Current action and preconditions to check: path_clear

Your task: For each precondition in the list above, predict whether it will hold at this action.

Consider the current scene as observed from the mobile robot's camera, and analyze the predicted future states of all dynamic agents (e.g., people, animals, vehicles, or any moving entities) within the NEXT SECOND.

IMPORTANT: Only answer "very likely" if you are absolutely certain—based on strong, clear evidence—that a dynamic agent will violate the precondition in the predicted future state. Do NOT answer "very likely" for unlikely, ambiguous, or low-probability risks.

Ask yourself for each precondition: Is there a high probability, with clear and convincing evidence, that the predicted future states of any dynamic agent will interfere with the predicted future state of the currently executing action within the NEXT SECOND, causing that precondition to fail?

Assess the risk level based on these predictions. Use "likely" or "very likely" if motions create a clear risk of interference.

Use "neutral" or "improbable" if agents are nearby but their predicted paths are clearly diverging or non-conflicting.

Failure Risk Categories: "very improbable", "improbable", "neutral", "likely", "very likely"

Answer Format: Output ONLY the probability_of_failure value from these categories: "very improbable", "improbable", "neutral", "likely", "very likely"

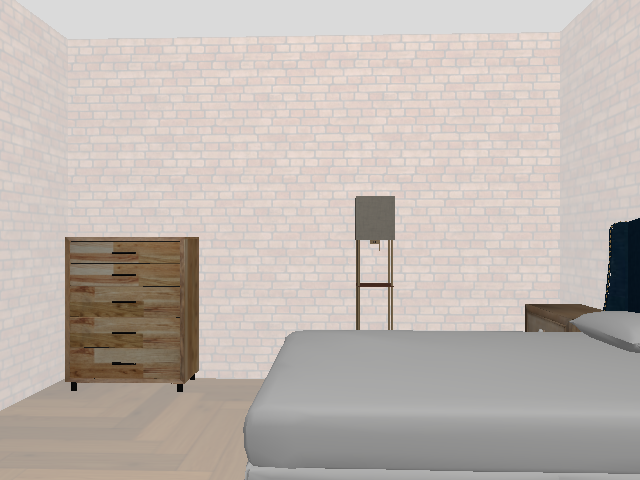

Answer: very improbable